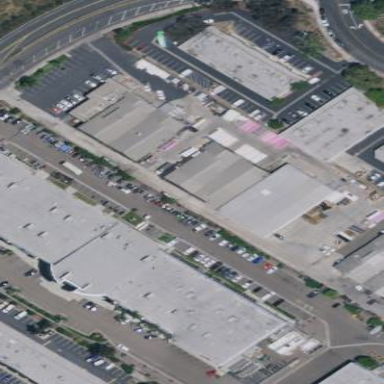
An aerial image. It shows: Industrial building.